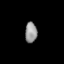
Tissue: lung
Cell type: Myeloid cells
Senescence score: 0.6452
Nuclear area (px): 241
Mean DAPI intensity: 148.747